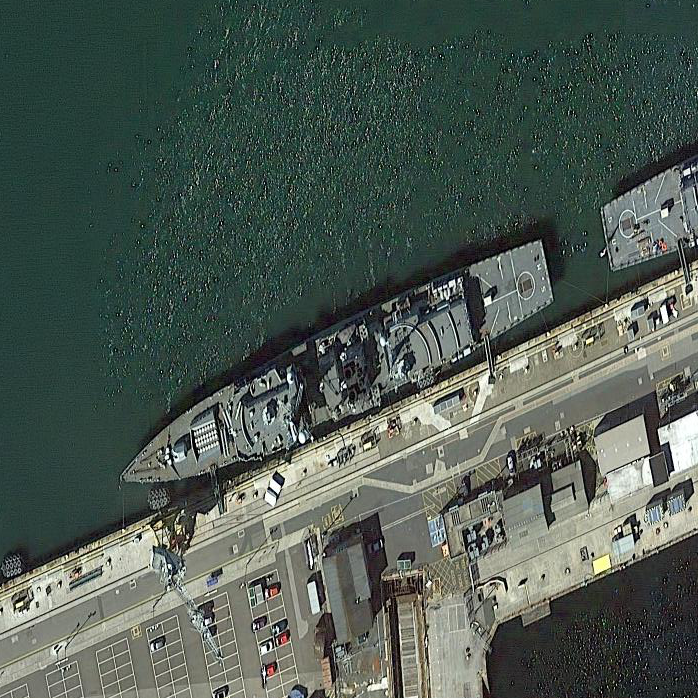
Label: Type_45_destroyer